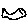
Label: fish